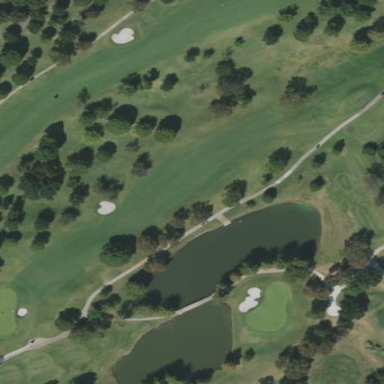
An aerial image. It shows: Grassy area designated as golf fairway.